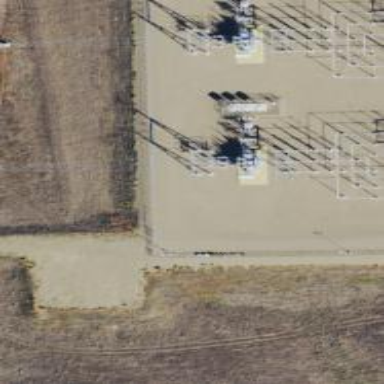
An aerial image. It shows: Switch for power supply.